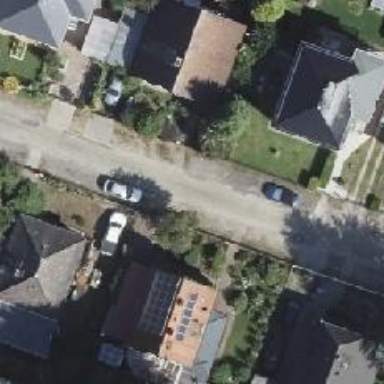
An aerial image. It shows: Residential road with no sidewalk.